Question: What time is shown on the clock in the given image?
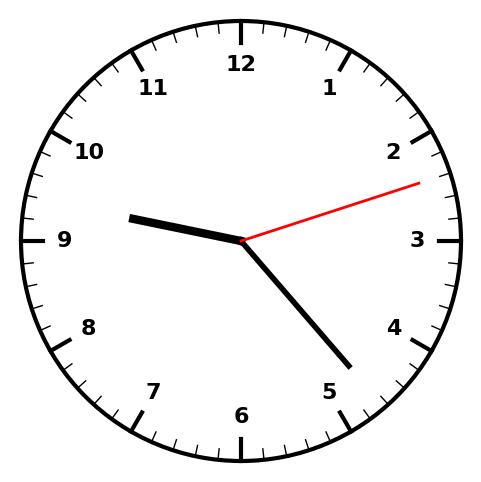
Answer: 09:23:12